Field crop: maize
Growth stage: 2
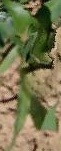
Species: maize